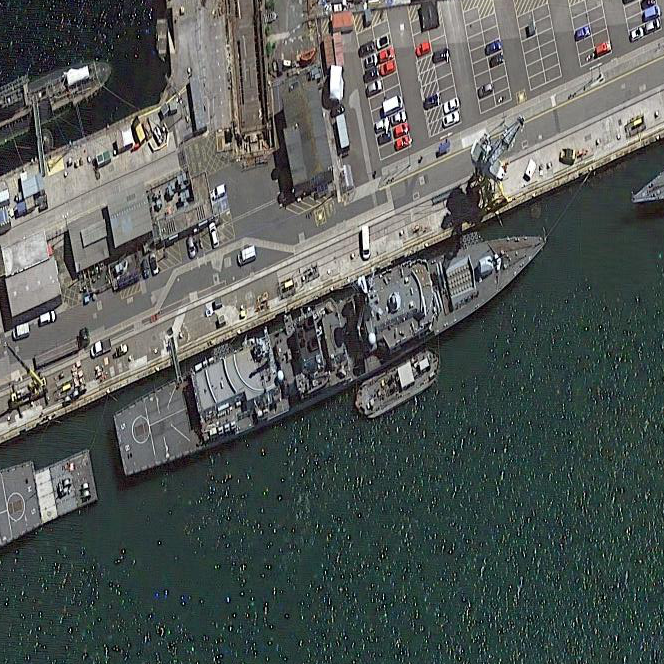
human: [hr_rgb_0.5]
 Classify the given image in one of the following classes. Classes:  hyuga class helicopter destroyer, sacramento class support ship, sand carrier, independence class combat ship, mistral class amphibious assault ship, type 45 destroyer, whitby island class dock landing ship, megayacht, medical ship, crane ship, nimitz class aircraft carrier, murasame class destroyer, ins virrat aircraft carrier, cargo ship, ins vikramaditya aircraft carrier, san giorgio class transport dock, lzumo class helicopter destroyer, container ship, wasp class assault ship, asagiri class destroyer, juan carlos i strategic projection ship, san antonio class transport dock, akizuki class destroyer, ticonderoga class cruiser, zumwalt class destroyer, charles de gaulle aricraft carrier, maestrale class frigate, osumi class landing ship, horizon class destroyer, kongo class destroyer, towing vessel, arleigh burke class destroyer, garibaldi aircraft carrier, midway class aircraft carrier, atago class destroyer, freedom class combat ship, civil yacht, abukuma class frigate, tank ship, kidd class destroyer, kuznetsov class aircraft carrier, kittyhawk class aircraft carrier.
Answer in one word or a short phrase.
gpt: Type 45 destroyer